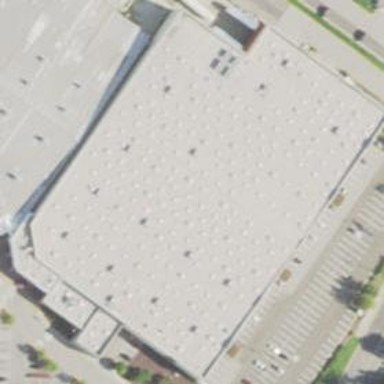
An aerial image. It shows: Wholesale shop within building.